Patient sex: F
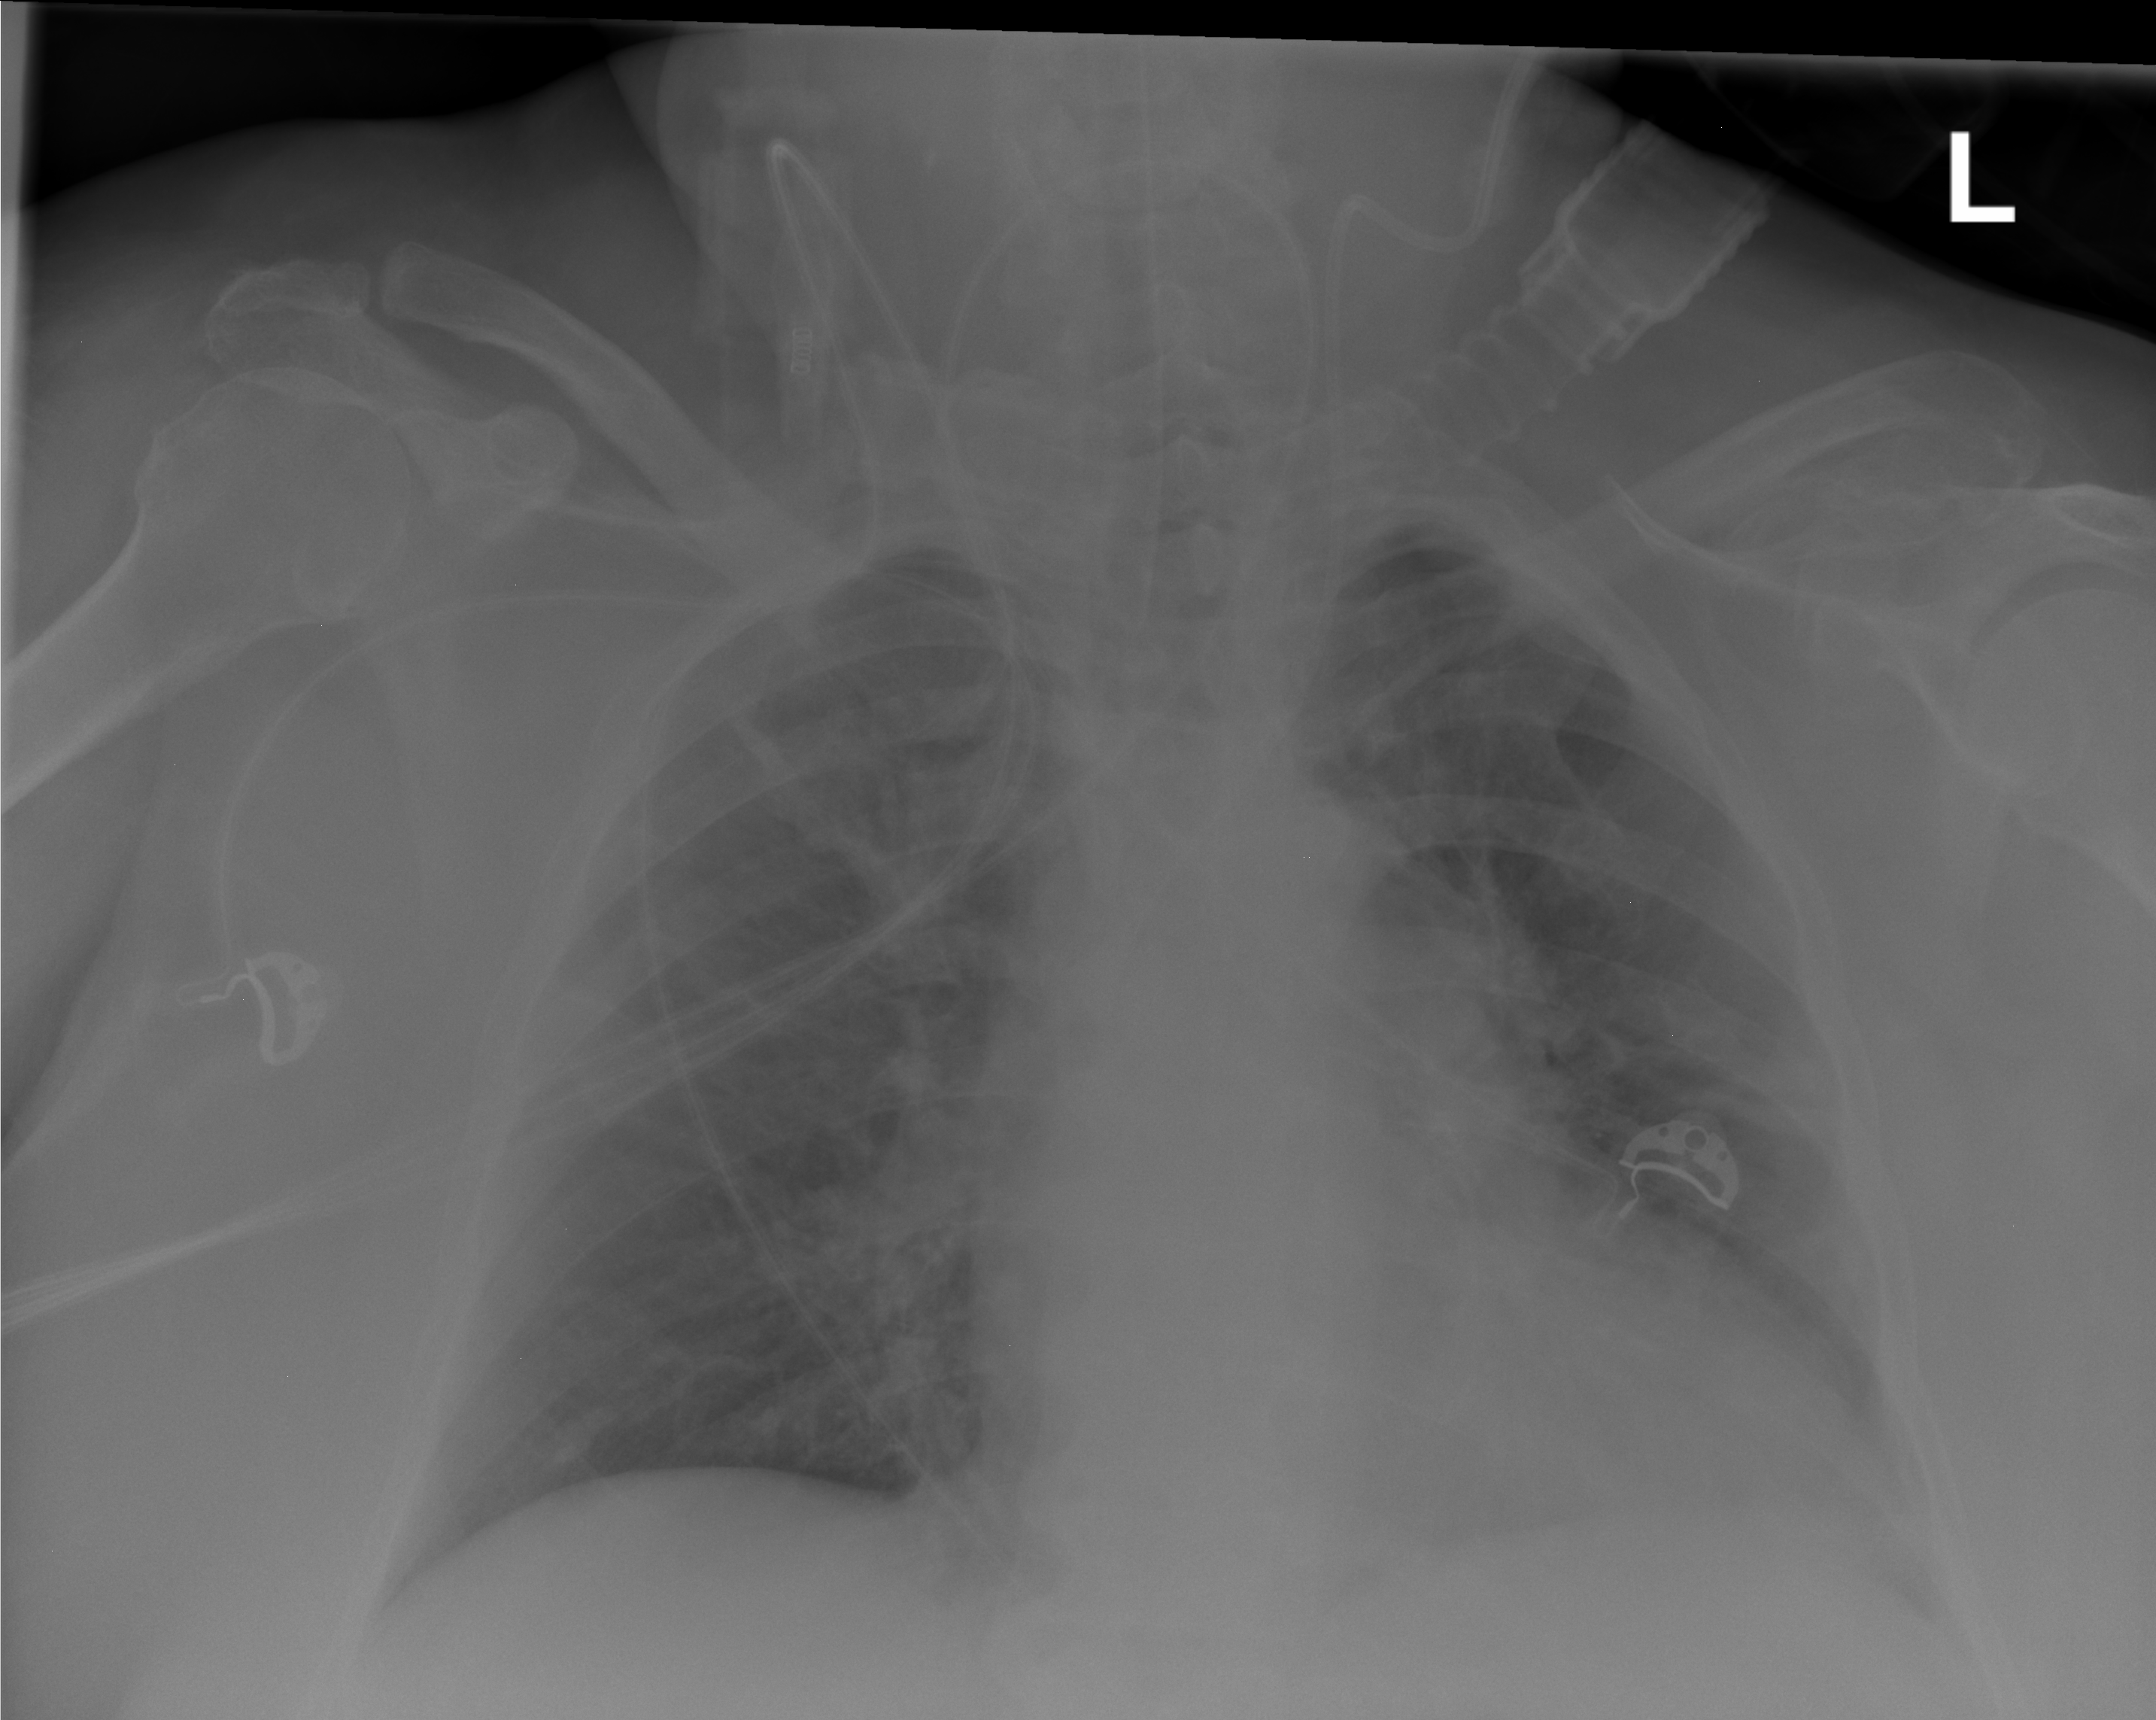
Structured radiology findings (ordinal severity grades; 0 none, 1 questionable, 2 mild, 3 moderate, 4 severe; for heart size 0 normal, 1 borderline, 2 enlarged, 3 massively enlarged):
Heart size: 2
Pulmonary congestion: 2
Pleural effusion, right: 0
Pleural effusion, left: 1
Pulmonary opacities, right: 1
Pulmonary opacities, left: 0
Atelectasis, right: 2
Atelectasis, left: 2